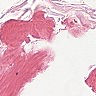
Metastatic tissue present: no